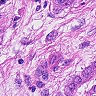
Metastatic tissue present: yes